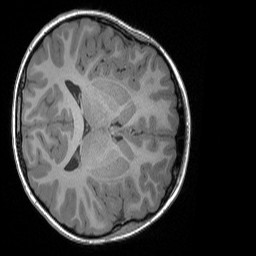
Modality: T1w
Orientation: axial
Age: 8
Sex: male
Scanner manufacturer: siemens
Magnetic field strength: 3 T
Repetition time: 1.65 s
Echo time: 0.00203 s